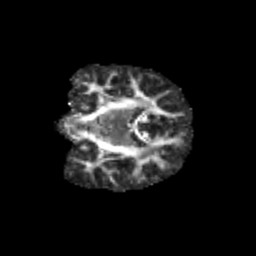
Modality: FA
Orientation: coronal
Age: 11
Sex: male
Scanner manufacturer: siemens
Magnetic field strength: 3 T
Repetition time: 3.8 s
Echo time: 0.07 s